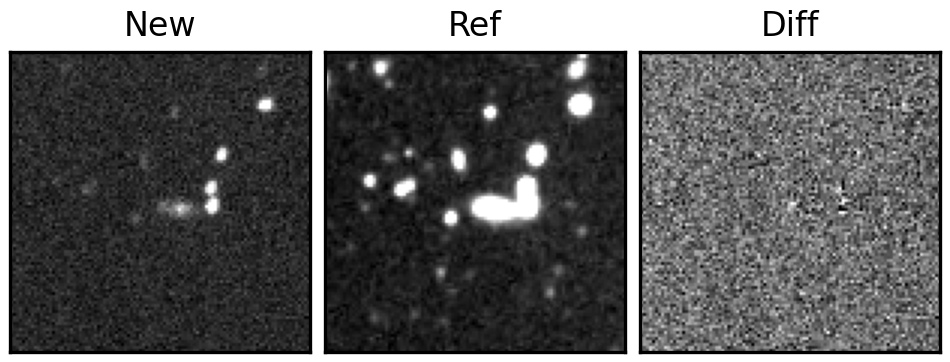
Label: real